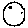
Label: moon